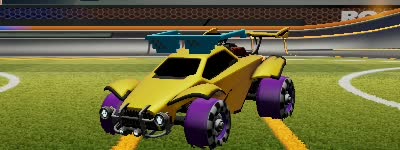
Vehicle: octane